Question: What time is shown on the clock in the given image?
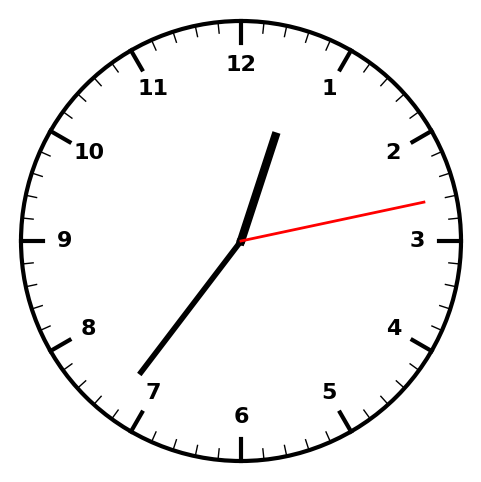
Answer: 12:36:13